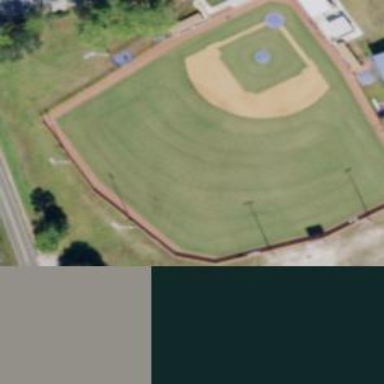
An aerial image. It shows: Baseball pitch for leisure and sports activities.